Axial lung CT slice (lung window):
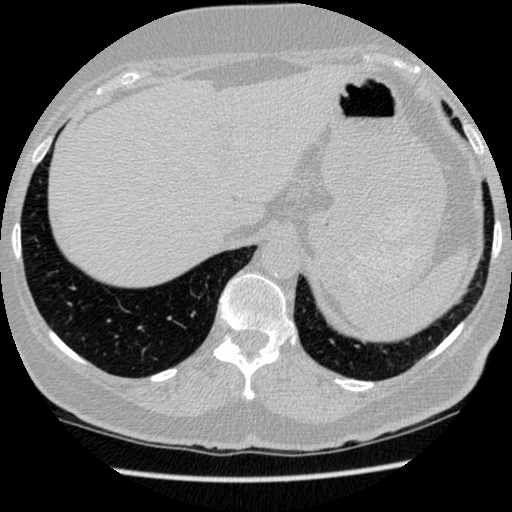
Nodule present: no